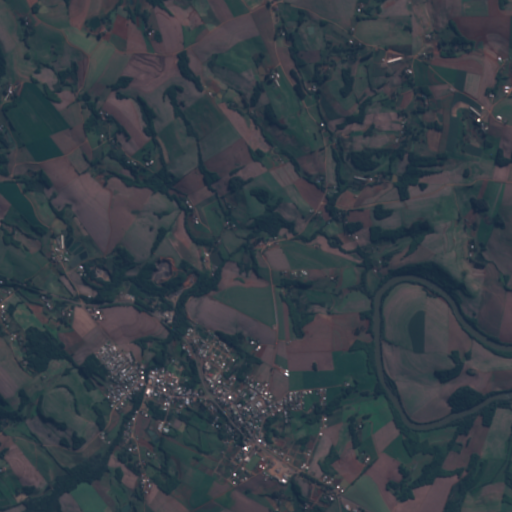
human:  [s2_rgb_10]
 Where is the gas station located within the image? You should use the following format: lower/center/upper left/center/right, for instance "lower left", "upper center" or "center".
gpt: The gas station is located in the lower right of the image.
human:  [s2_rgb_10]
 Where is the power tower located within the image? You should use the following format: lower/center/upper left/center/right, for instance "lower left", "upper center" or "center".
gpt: The power tower is located in the lower left of the image.
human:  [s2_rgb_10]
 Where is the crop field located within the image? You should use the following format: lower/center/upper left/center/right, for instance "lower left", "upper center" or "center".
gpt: There is no crop field in the image.